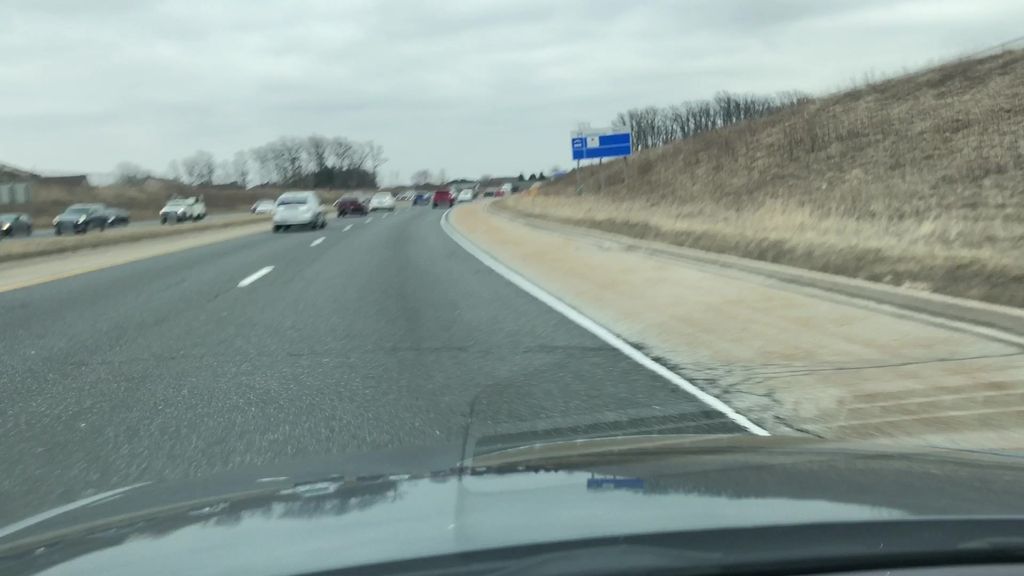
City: hamilton